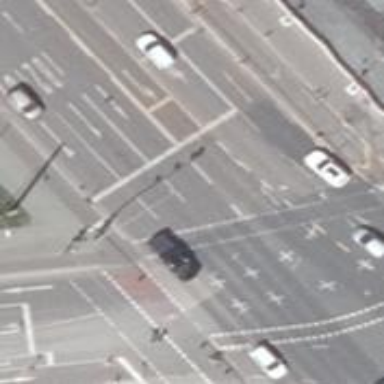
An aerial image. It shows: Road with traffic signals.